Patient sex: M
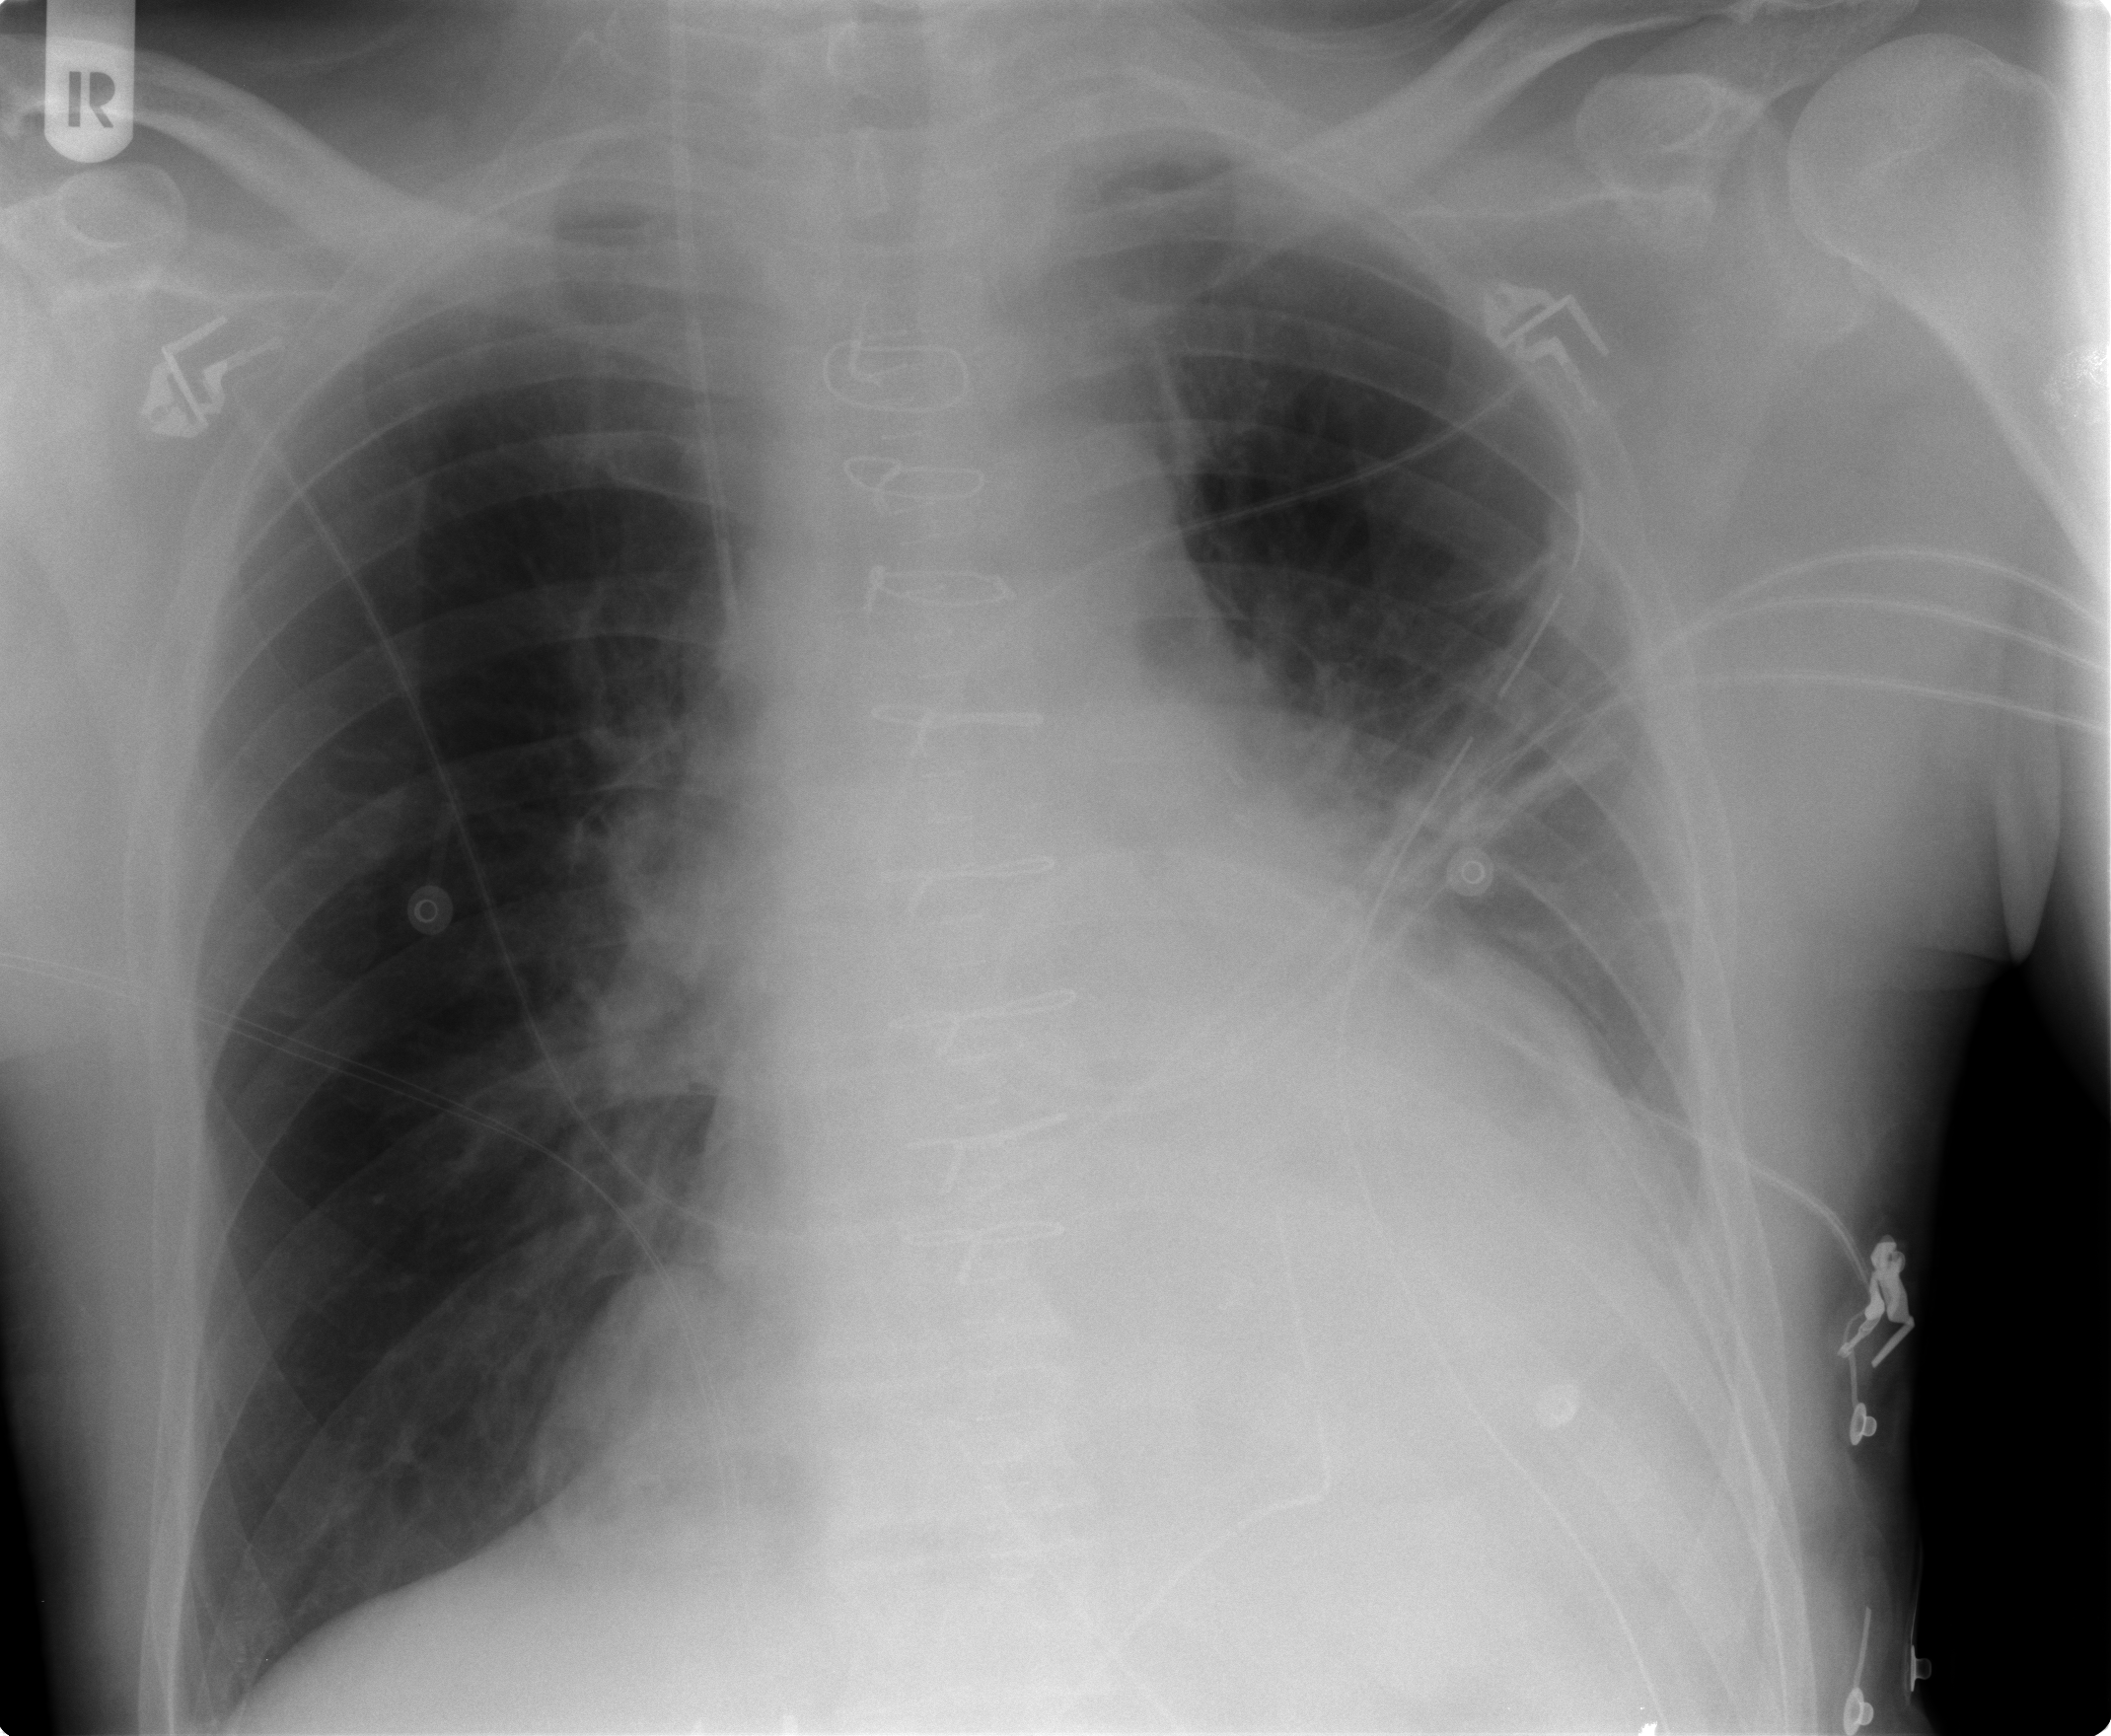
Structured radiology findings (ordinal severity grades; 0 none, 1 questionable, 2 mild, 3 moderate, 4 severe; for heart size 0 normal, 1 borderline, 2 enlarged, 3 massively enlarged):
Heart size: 2
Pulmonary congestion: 1
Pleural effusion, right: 0
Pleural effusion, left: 1
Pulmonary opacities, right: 0
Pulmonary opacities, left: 0
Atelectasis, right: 2
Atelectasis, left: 2